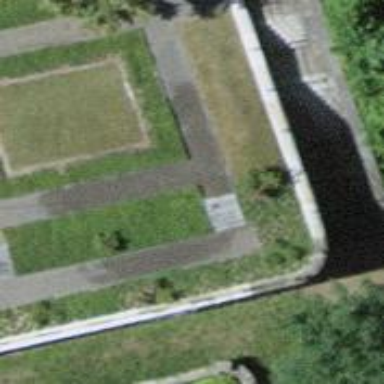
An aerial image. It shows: Gravel steps.